Question:
Hi,
I want to design the buttons like the image above. eight button in a circular way. I am confusing how to design them in a circular to cricket logo.
I have tried it using relative layout and linear layout but can not make like this.
Please help me to make this view possible to implement.
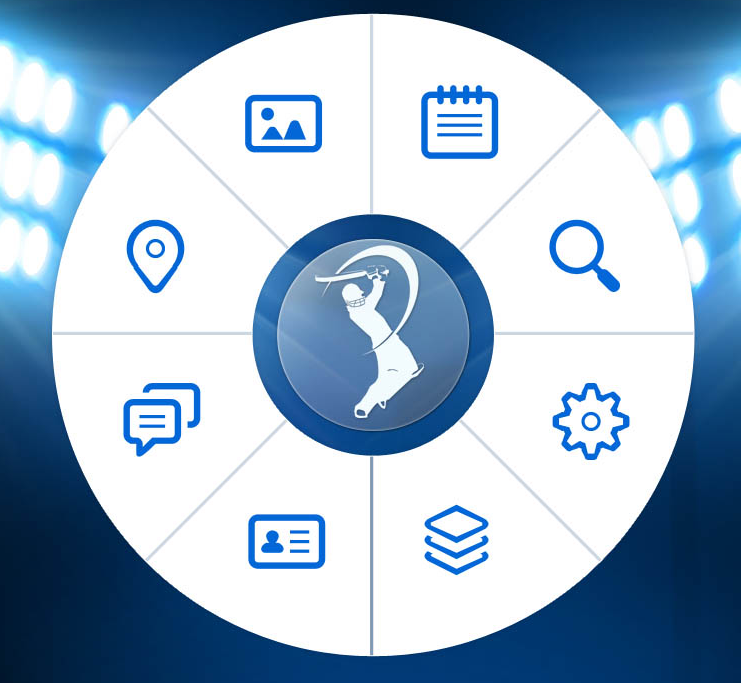
Answer: Check out the <URL> which shows the circular views with the scrolling layout.
You can also download the reference demo <URL>.
Check out other similar demo <URL>